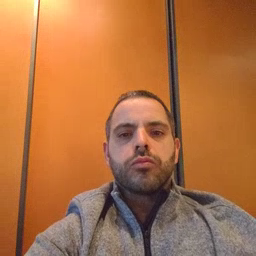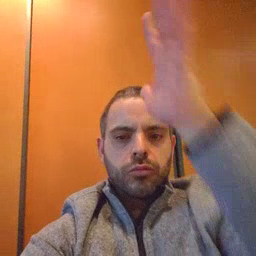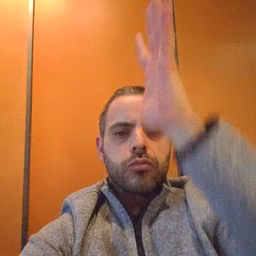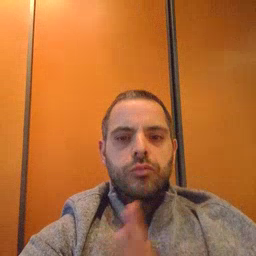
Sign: man